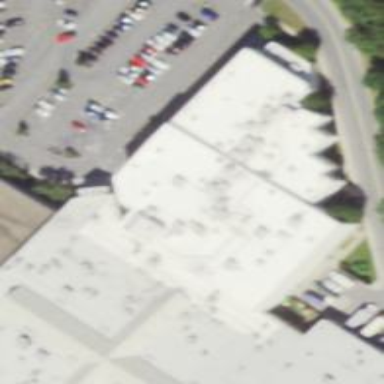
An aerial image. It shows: Cinema building.